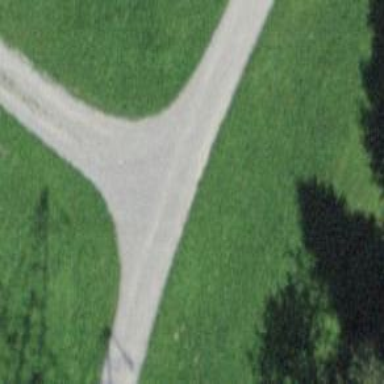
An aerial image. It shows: Gravel track with grade2 quality.